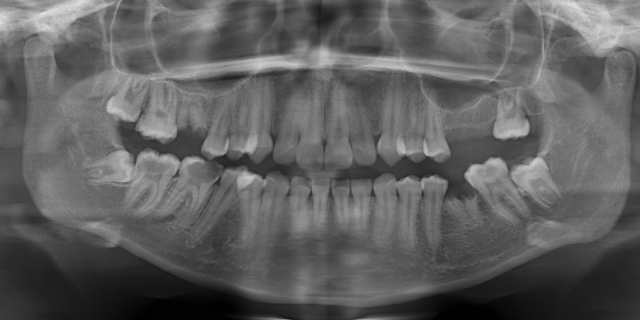
adult